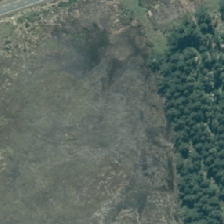
Land cover: herbaceous_freshwater_vege